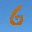
Label: 6